Question: When I calculate the jaccard similarity between each of my training data of (m) training examples each with 6 features (Age,Occupation,Gender,Product_range, Product_cat and Product) forming a (m*m) similarity matrix.
I get a different outcome for matrix. I have identified the problem source but do not posses a optimized solution for the same.
Find the sample of the dataset below:
'''
ID AGE Occupation Gender Product_range Product_cat Product
1100 25-34 IT M 50-60 Gaming XPS 6610
1101 35-44 Research M 60-70 Business Latitude lat6
1102 35-44 Research M 60-70 Performance Inspiron 5810
1103 25-34 Lawyer F 50-60 Business Latitude lat5
1104 45-54 Business F 40-50 Performance Inspiron 5410
'''
The matrix I get is

'''
Problem Statement:
'''
If you see the value under the red box that shows the similarity of row (1104) and (1101) of the sample dataset. The two rows are not similar if you look at their respective columns, however the value 0.16 is because of the term "Business" present in "occupation" column of row (1104) and "product_cat" column of row(1101), which gives outcome as 1 when the intersection of the rows are taken.
My code just takes the intersection of the two rows without looking at the columns, How do I change my code to handle this case and keep the performance equally good.
'''
My code:
half_matrix=[]
for row1, row2 in itertools.combinations(data_set, r=2):
intersection_len = row1.intersection(row2)
half_matrix.append(float(len(intersection_len)) /tot_len)
'''
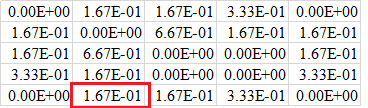
Answer: The simplest way out of this is to add a column-specific prefix to all entries. Example of a parsed row:
'''
row = ["ID:1100", "AGE:25-34", "Occupation:IT", "Gender:M", "Product_range:50-60", "Product_cat:Gaming", "Product:XPS 6610"]
'''
There are many other ways around this, including splitting each row into a set of k-mers and applying the Jaccard-based MinHash algorithm to compare these sets, but there is no need in such a thing in your case.